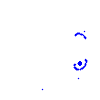
Particle: electron